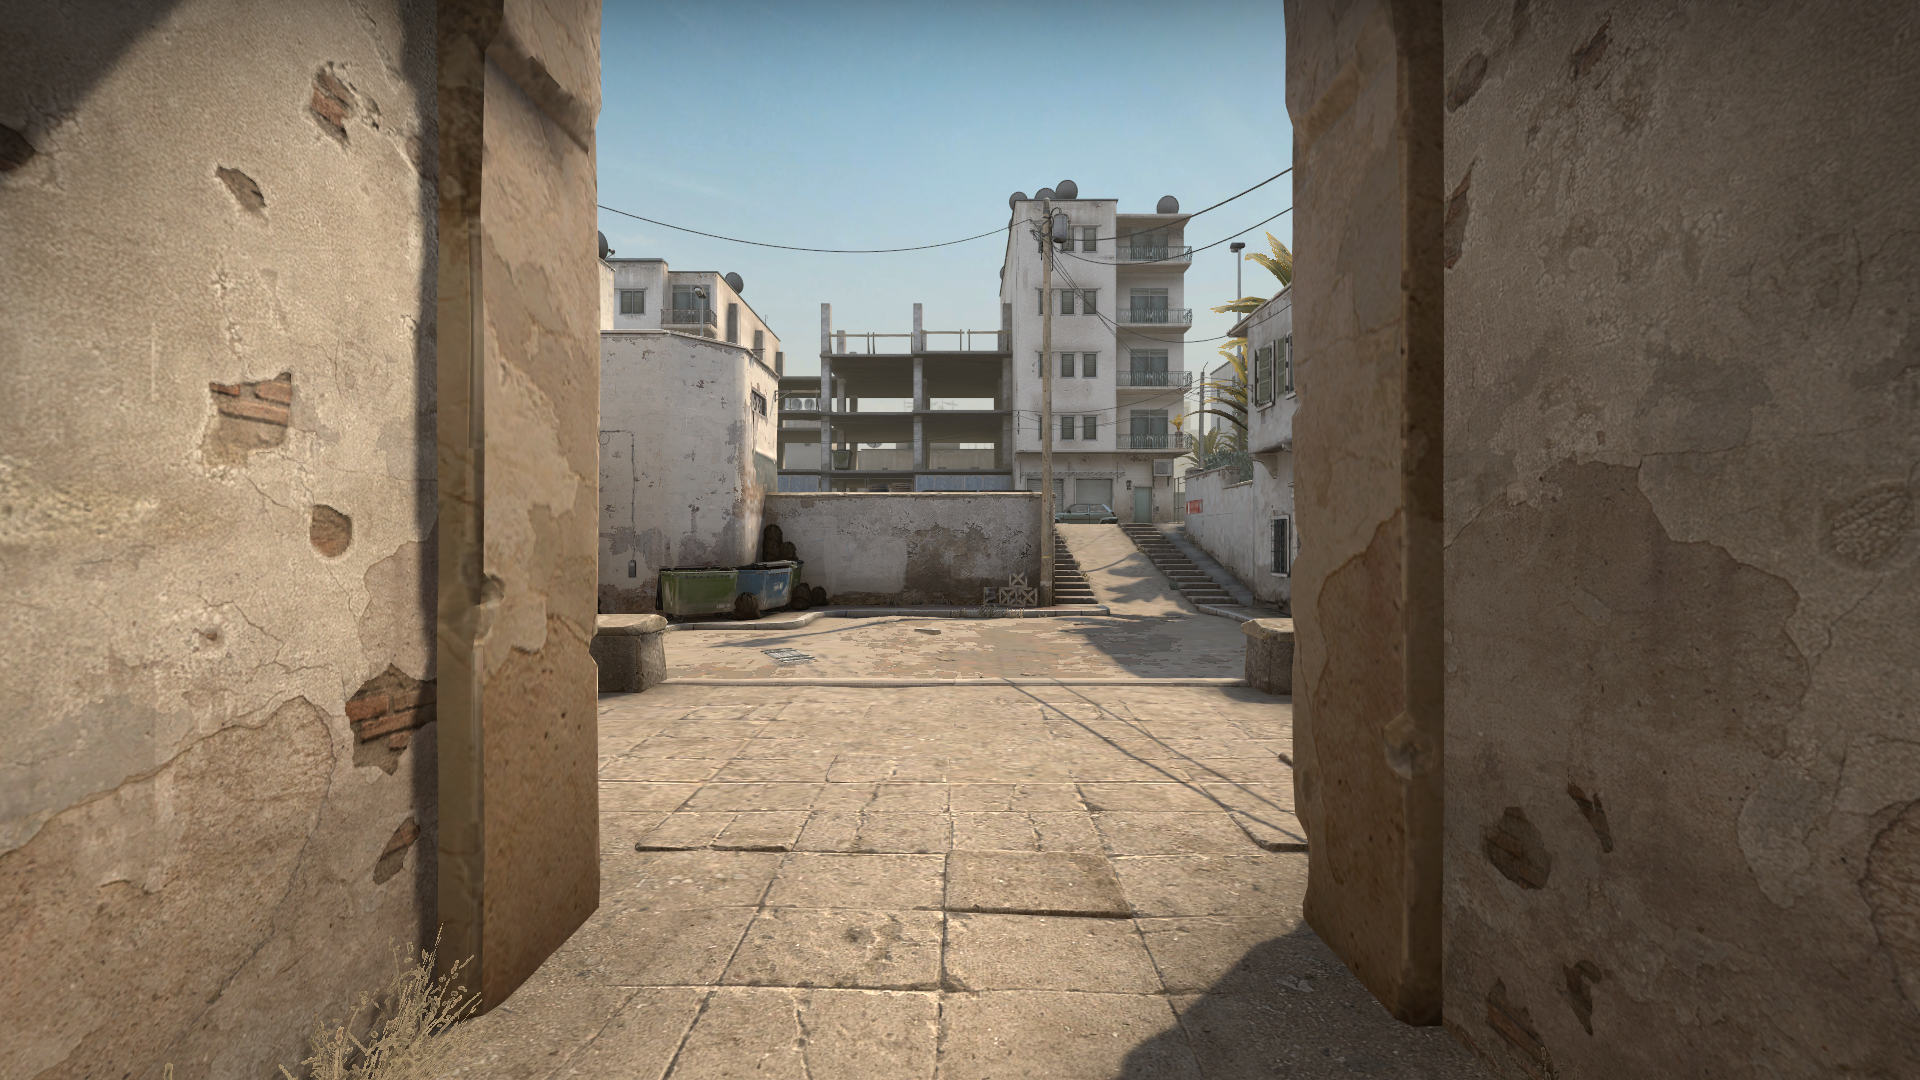
Map: de_dust2